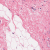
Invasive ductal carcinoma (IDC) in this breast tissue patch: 0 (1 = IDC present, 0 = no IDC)